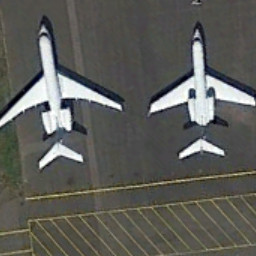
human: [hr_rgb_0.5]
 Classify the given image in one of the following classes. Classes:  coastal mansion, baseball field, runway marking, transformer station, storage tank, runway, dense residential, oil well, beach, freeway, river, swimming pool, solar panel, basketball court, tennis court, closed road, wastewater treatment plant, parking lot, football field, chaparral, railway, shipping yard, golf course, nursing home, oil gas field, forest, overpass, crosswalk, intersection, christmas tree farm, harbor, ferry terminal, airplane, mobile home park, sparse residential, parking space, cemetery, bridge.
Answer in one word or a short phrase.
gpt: airplane